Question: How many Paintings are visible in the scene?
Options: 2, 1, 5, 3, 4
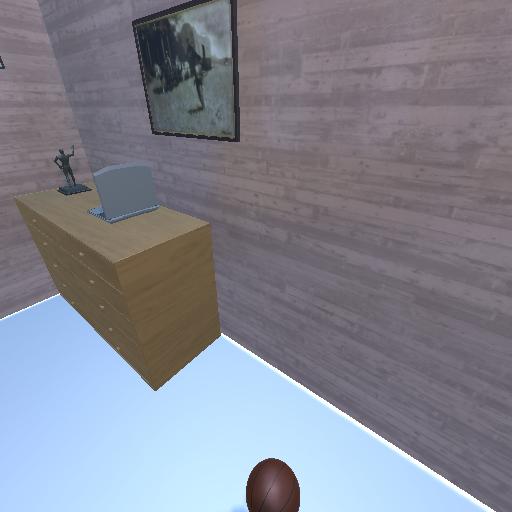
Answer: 2